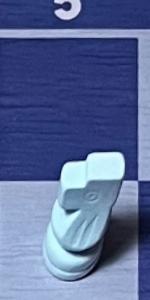
Label: Knight_White